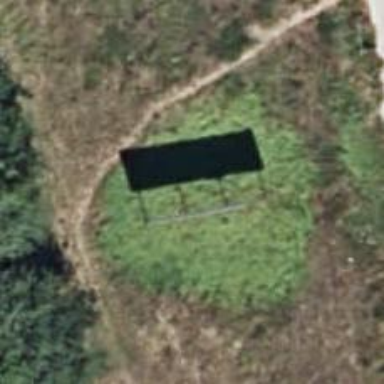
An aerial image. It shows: Billboard for advertisement.